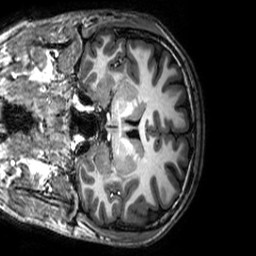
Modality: T1w
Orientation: coronal